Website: macys
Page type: gifting
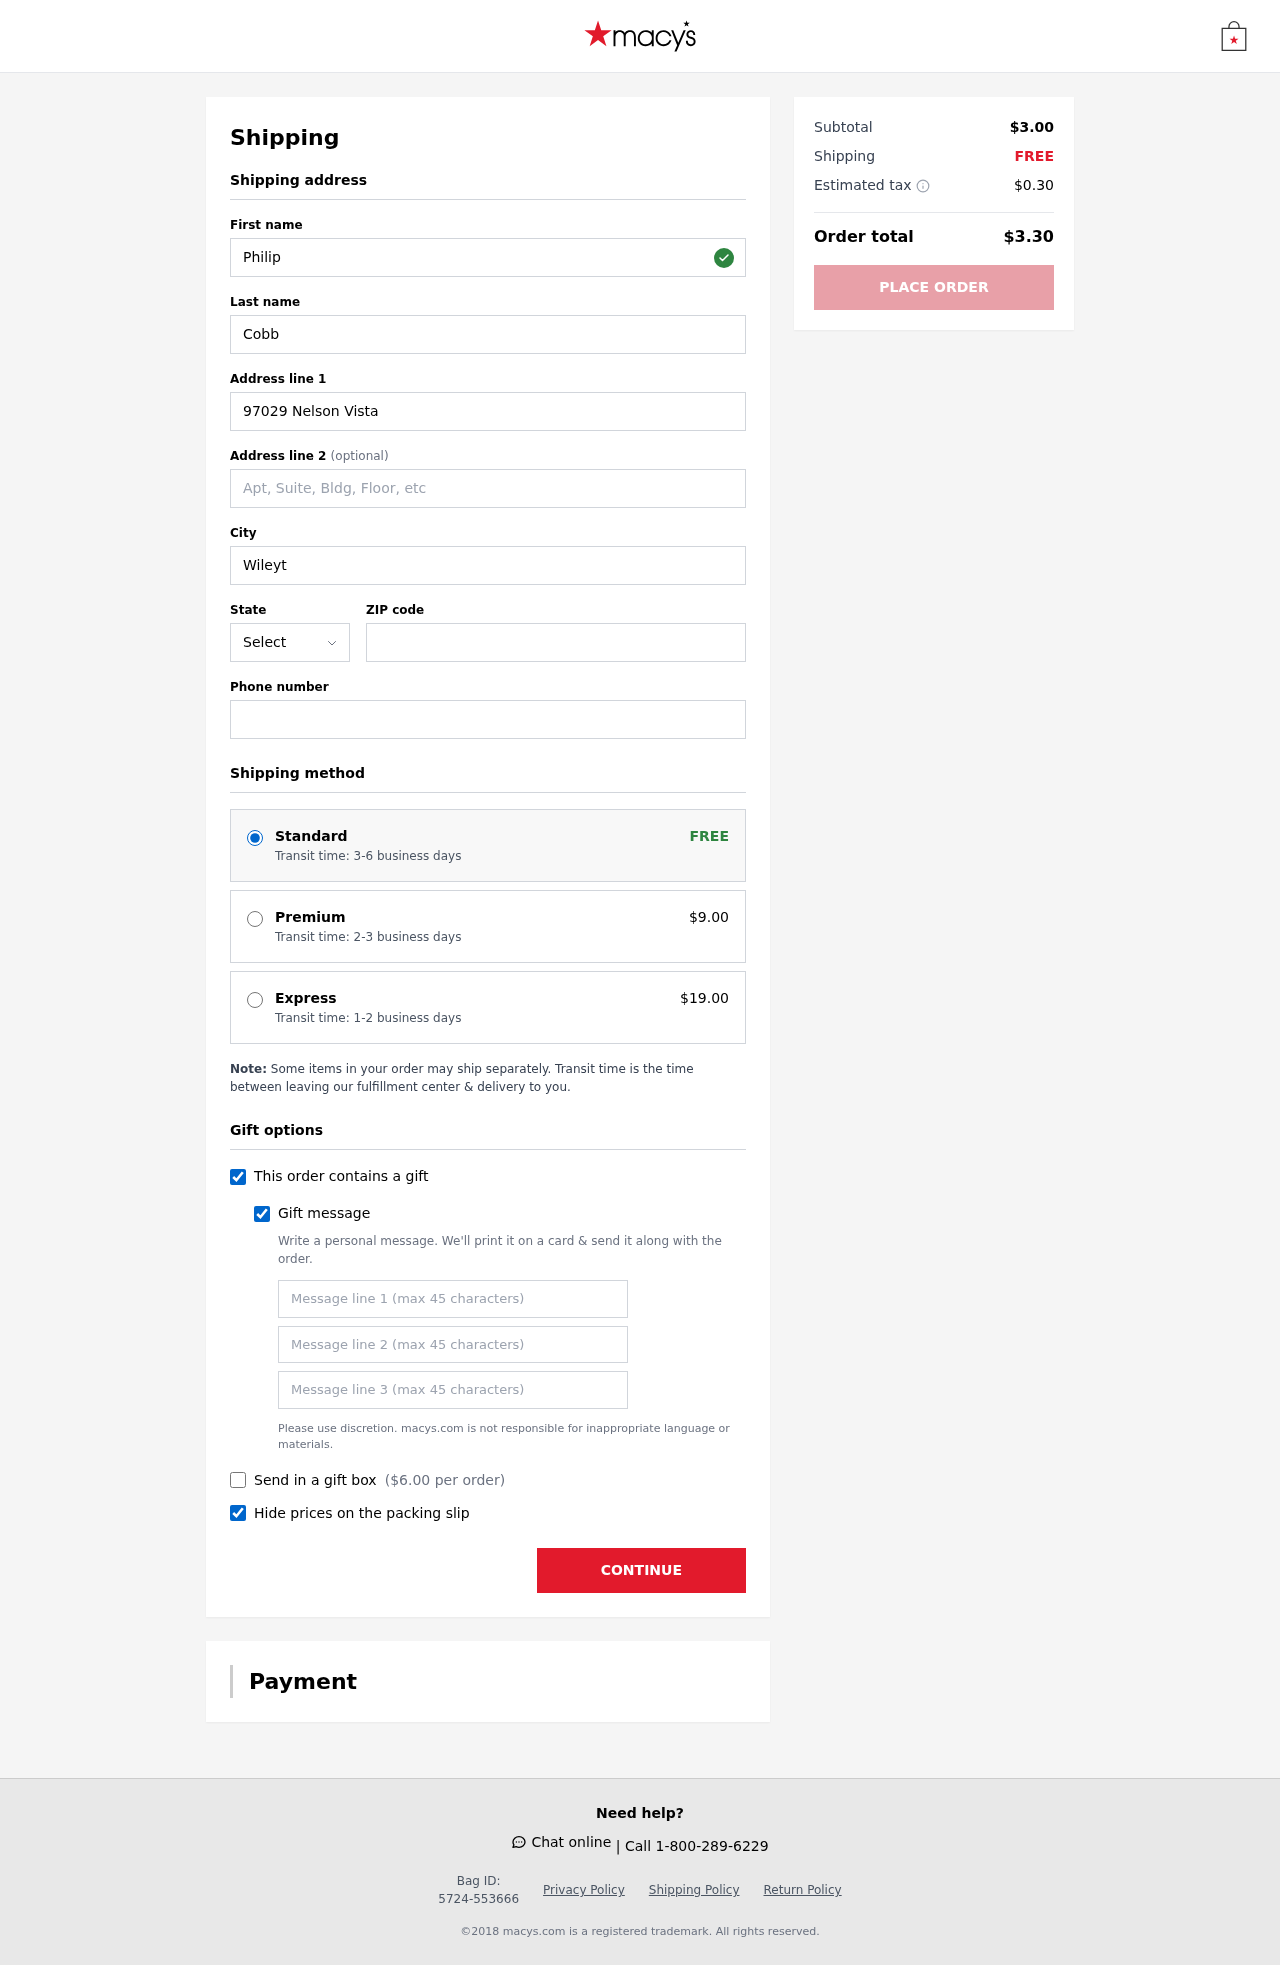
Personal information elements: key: PII_STATE_ABBR
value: TN
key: PII_FIRSTNAME
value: Philip
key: PII_LASTNAME
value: Cobb
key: PII_STREET
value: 97029 Nelson Vista
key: PII_CITY
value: Wileytown
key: PII_POSTCODE
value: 76452
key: PII_PHONE
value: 4274496170
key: PII_GIFT_MESSAGE
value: Hey Michelle, I thought these chocolate croissants would bring a little sweetness to your day! You deserve a treat for all that you do. Enjoy!  Philip
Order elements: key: ORDER_SHIPPING_STANDARD
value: Transit time: 3-6 business days
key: ORDER_SHIPPING_PREMIUM
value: Transit time: 2-3 business days
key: ORDER_SHIPPING_PREMIUM_PRICE
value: $9.00
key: ORDER_SHIPPING_EXPRESS
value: Transit time: 1-2 business days
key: ORDER_SHIPPING_EXPRESS_PRICE
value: $19.00
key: ORDER_GIFT_BOX_PRICE
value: $6.00
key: ORDER_SUBTOTAL
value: $3.00
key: ORDER_SHIPPING_COST
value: FREE
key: ORDER_TAX
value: $0.30
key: ORDER_TOTAL
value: $3.30